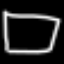
Label: square